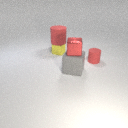
large gray rubber cube to the right of small yellow metal cube